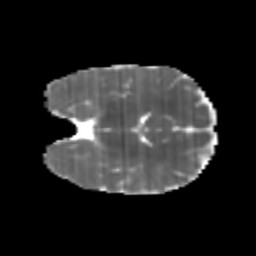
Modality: MD
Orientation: coronal
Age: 6
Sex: female
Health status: healthy